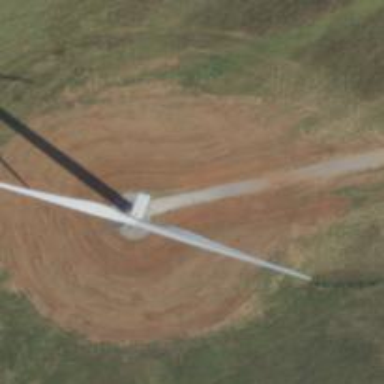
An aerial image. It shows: Wind turbine used as power generator.